Question: In my app user should select a date by clicking on Edit Text, for that currently i'm using a date picker dialog and its working good but its like opening another dialog and all. so i thought of showing it like pop down menu, checkout the pic. please help me to achieve this!

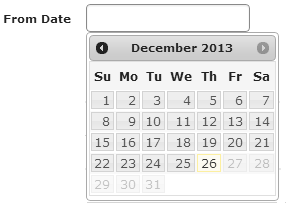
Answer: You just create a New Popup window and inflate calender view into that window: follow the below steps:
'''
edit_text.setOnClickListener(new OnClickListener() {
@Override
public void onClick(View v) {
// TODO Auto-generated method stub
showPopup(MainActivity.this);
}
});
'''
Now showPopup() method:
'''
// The method that displays the popup.
private void showPopup(Activity context) {
// Inflate the popup_layout.xml
LayoutInflater layoutInflater = (LayoutInflater)getBaseContext()
.getSystemService(Context.LAYOUT_INFLATER_SERVICE);
layout = layoutInflater.inflate(R.layout.main3, null,false);
// Creating the PopupWindow
final PopupWindow popupWindow = new PopupWindow(
layout,400,400);
popupWindow.setContentView(layout);
popupWindow.setHeight(500);
popupWindow.setOutsideTouchable(false);
// Clear the default translucent background
popupWindow.setBackgroundDrawable(new BitmapDrawable());
CalendarView cv = (CalendarView) layout.findViewById(R.id.calendarView);
cv.setBackgroundColor(Color.BLUE);
cv.setOnDateChangeListener(new CalendarView.OnDateChangeListener() {
@Override
public void onSelectedDayChange(CalendarView view, int year, int month,
int dayOfMonth) {
// TODO Auto-generated method stub
popupWindow.dismiss();
Log.d("date selected", "date selected " + year + " " + month + " " + dayOfMonth);
}
});
popupWindow.showAtLocation(layout, Gravity.TOP,5,170);
}
'''
Now, main3.xml file:
'''
<?xml version="1.0" encoding="utf-8"?>
<LinearLayout xmlns:android="http://schemas.android.com/apk/res/android"
android:id="@+id/layout"
android:layout_width="match_parent"
android:layout_height="match_parent"
android:orientation="vertical" >
<CalendarView
android:id="@+id/calendarView"
android:layout_width="match_parent"
android:layout_height="400dp"
android:clickable="true"
android:showWeekNumber="false" />
</LinearLayout>
'''
and just below snap have a look and you'll customized this popup window by your self ok.